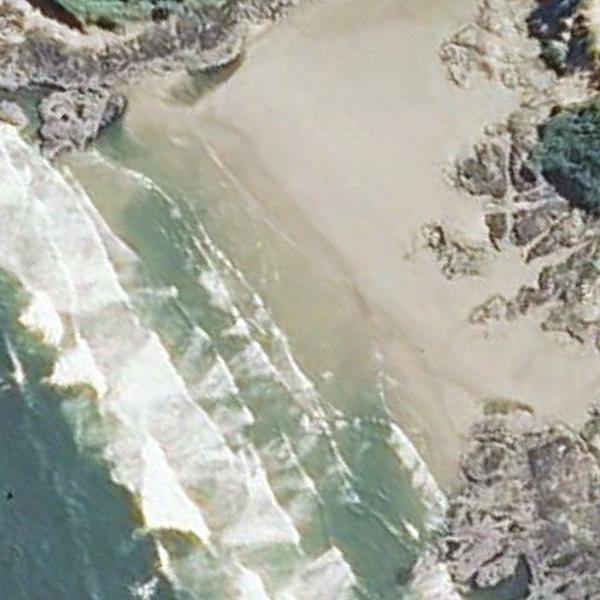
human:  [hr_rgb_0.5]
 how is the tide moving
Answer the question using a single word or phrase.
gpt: falling